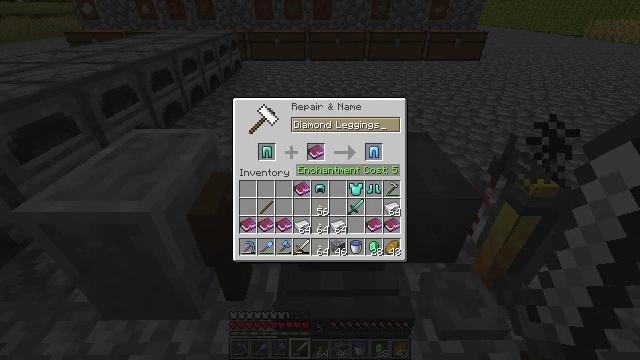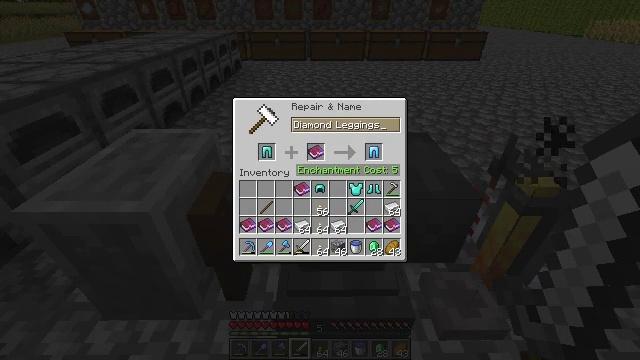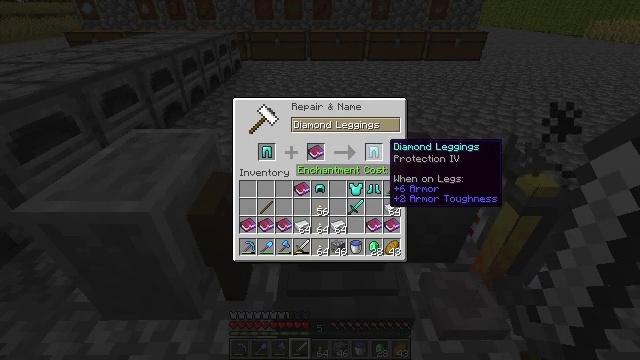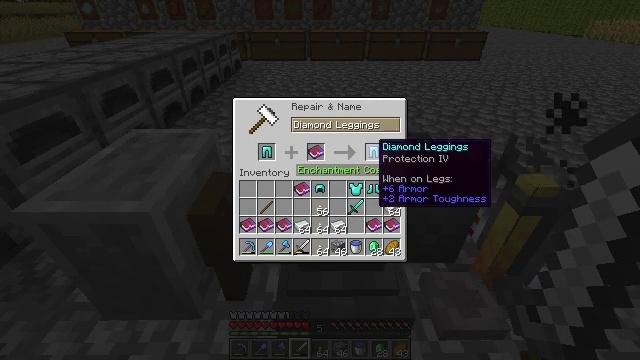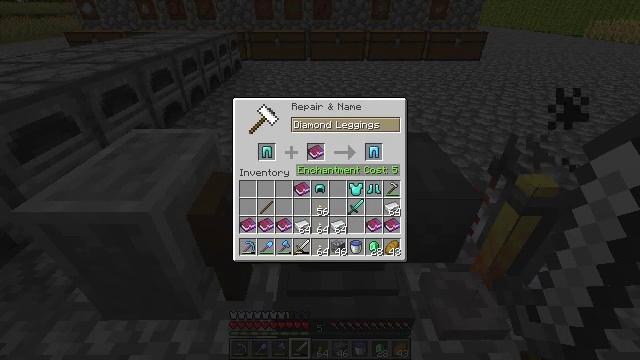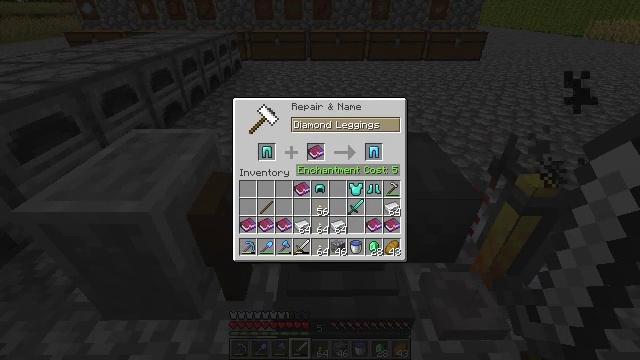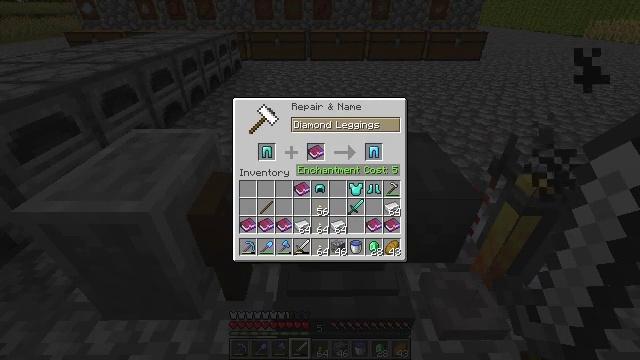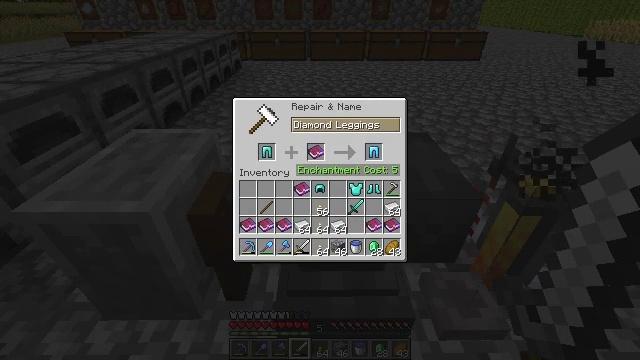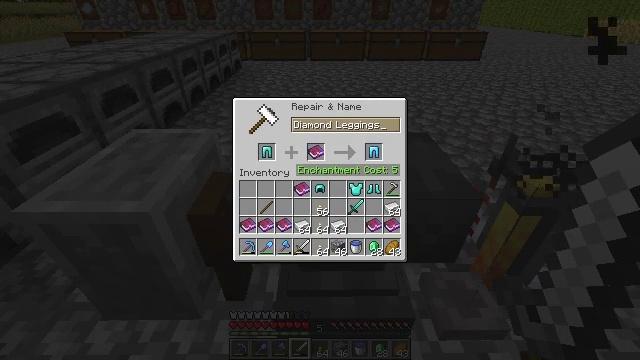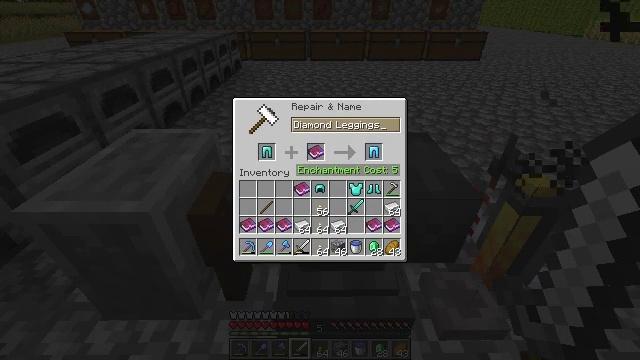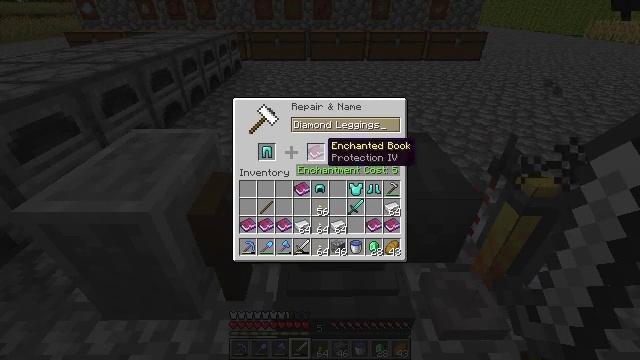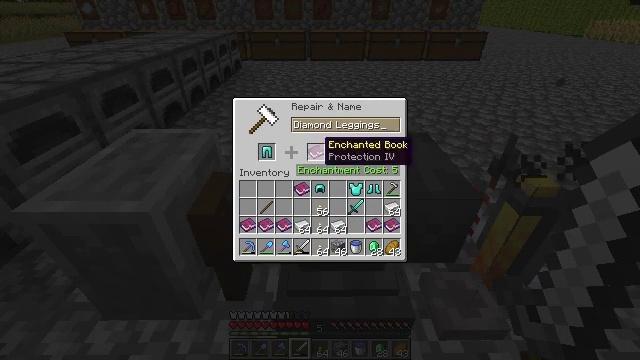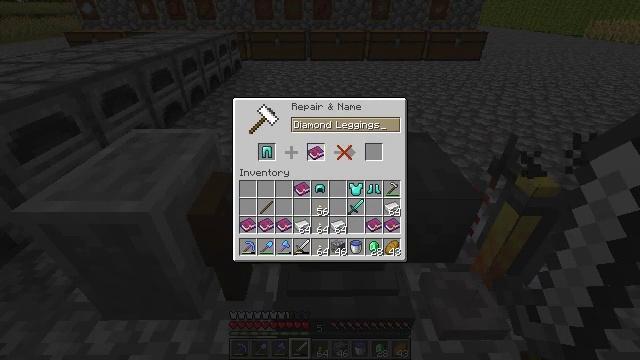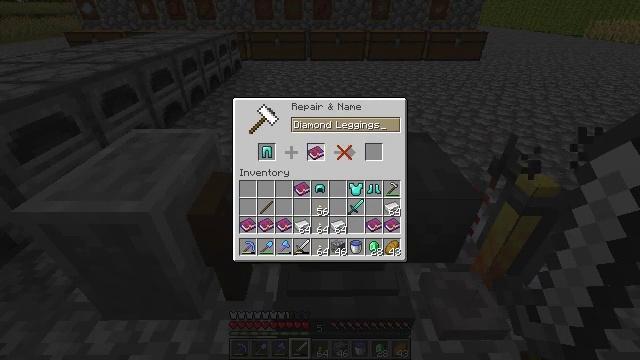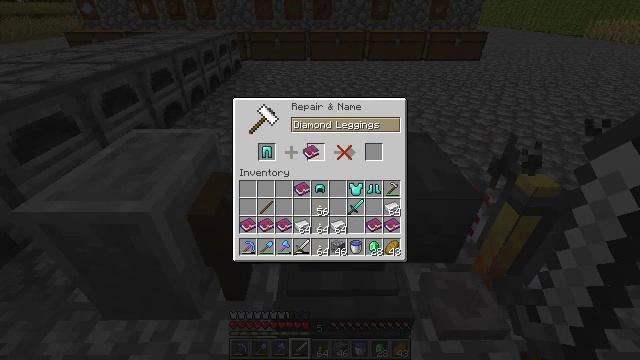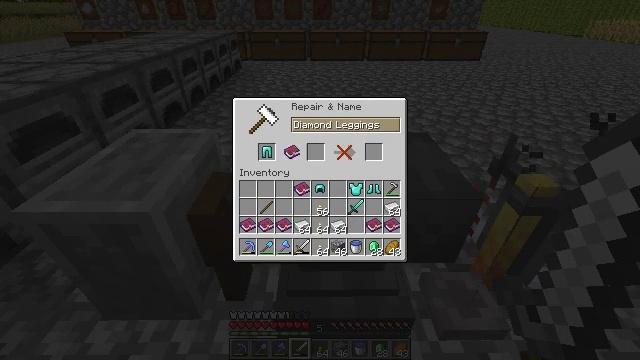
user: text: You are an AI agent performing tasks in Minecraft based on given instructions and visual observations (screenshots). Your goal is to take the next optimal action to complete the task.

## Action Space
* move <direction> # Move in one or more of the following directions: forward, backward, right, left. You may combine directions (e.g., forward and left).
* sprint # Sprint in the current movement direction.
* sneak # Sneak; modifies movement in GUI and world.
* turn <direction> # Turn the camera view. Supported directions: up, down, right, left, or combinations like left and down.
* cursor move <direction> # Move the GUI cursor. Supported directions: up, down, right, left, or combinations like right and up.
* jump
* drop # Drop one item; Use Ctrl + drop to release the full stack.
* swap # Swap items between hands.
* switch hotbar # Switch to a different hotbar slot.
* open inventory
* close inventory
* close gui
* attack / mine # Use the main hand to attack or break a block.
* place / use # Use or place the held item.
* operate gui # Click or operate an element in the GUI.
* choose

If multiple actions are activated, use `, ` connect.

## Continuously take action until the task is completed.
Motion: motion action
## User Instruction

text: Open the crafting table to make coal.
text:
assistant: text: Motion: cursor move left
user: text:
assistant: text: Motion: cursor move left
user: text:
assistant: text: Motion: cursor move left
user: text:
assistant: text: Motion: cursor move left
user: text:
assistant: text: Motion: cursor move left
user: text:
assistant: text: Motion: cursor move left
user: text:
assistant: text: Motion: no_op
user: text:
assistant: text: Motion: no_op
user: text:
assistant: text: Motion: no_op
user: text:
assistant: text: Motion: no_op
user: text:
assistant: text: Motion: no_op
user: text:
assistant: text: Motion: operate gui
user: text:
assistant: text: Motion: operate gui
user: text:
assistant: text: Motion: operate gui
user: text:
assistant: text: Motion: cursor move left
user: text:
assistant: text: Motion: cursor move left
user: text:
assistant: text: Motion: no_op
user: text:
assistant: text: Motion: operate gui
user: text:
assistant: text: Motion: operate gui
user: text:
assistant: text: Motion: operate gui
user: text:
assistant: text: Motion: operate gui
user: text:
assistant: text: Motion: no_op
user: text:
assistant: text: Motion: no_op
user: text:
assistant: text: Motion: cursor move right
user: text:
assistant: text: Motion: cursor move right
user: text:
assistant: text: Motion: cursor move right
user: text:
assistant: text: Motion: no_op
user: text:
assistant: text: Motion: operate gui
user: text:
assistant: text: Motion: operate gui
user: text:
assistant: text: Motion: operate gui